五年级 · 算术
在 $\frac{4}{3} ` \frac{8}{9}{ }^{\text {和 }} 3 \frac{1}{6}$ 这三个数中, 最大的数是 \$ \qquad \$ , 最小的数是 \$ \qquad \$
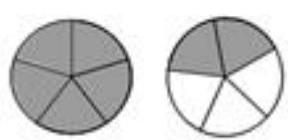
答案: $3 \frac{1}{6} ; \frac{8}{9}$